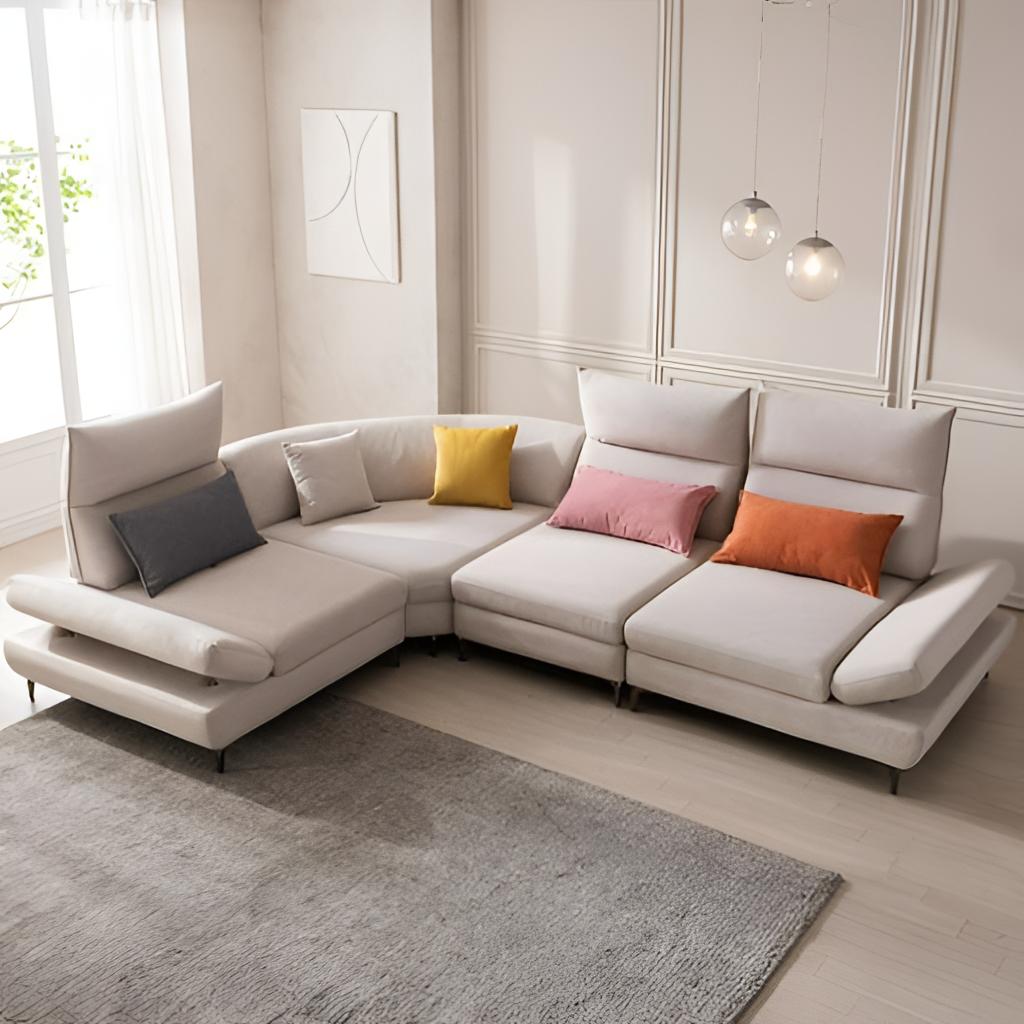
beige fabric sectional sofa, living room, wall panels wallpaper, with solid pattern, beige wood flooring, with plank pattern, contemporary